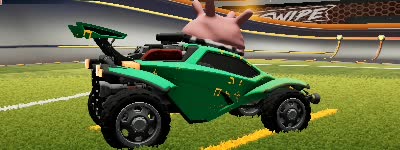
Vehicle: octane